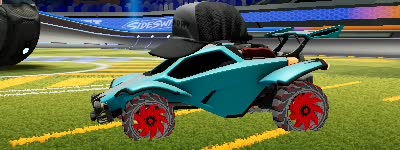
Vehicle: octane